Field crop: tomato
Growth stage: 1
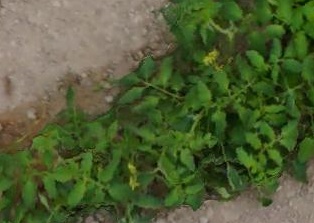
Species: tomato